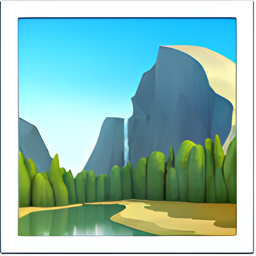
Name: national park
Emoji: 🏞
Group: Travel & Places
Sub-group: place-geographic